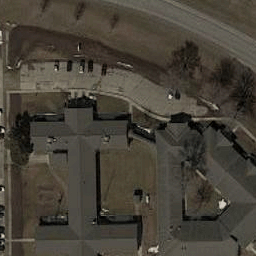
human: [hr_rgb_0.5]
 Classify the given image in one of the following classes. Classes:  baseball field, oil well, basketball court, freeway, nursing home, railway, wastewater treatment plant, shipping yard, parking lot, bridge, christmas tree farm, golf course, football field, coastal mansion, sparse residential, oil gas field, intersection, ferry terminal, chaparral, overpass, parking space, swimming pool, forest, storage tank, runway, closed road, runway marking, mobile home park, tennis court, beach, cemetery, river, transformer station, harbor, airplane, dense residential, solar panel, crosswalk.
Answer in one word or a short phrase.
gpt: nursing home